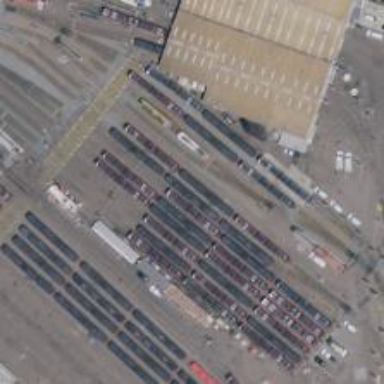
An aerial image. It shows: Light rail yard with electrified contact lines.